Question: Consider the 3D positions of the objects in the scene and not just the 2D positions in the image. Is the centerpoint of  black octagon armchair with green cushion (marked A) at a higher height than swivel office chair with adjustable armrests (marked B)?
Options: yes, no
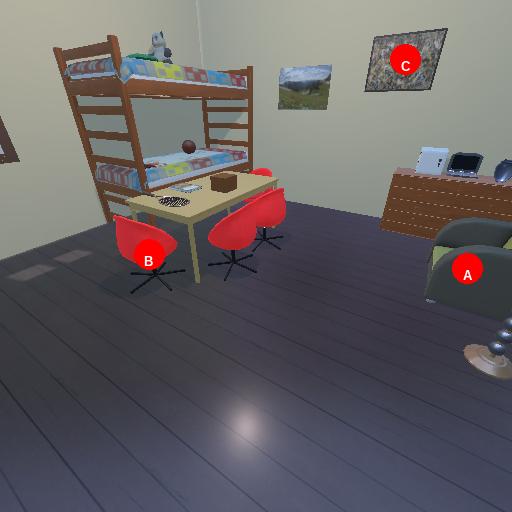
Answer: yes